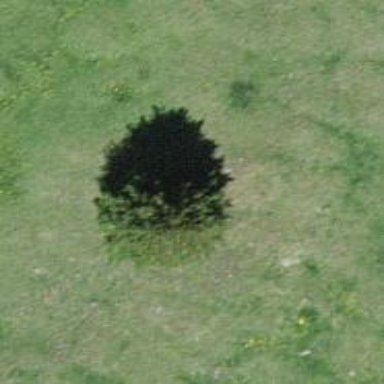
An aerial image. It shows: Needle-leaved tree in its natural environment.